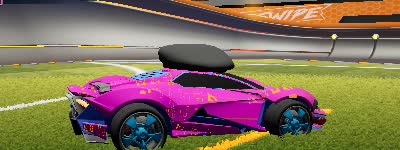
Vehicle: werewolf